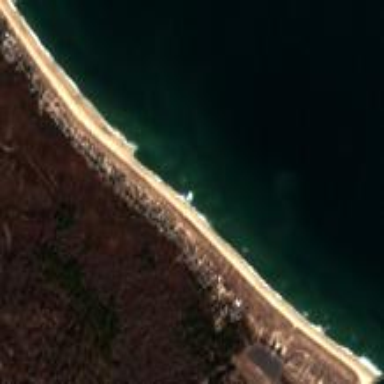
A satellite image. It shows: Beautiful beach with natural surroundings.